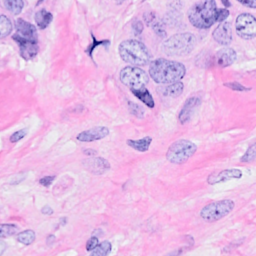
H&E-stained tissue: Breast